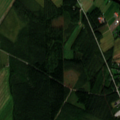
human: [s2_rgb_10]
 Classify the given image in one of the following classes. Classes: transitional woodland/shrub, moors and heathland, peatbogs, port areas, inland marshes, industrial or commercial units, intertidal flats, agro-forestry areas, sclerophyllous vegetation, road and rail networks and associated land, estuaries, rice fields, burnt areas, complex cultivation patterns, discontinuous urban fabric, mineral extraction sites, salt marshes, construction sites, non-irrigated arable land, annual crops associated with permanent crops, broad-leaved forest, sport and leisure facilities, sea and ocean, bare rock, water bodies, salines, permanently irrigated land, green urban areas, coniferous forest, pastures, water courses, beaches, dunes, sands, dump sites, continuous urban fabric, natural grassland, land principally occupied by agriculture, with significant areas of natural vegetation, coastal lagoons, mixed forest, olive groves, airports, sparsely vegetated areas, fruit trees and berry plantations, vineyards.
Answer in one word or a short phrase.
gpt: non-irrigated arable land, land principally occupied by agriculture, with significant areas of natural vegetation, coniferous forest, mixed forest